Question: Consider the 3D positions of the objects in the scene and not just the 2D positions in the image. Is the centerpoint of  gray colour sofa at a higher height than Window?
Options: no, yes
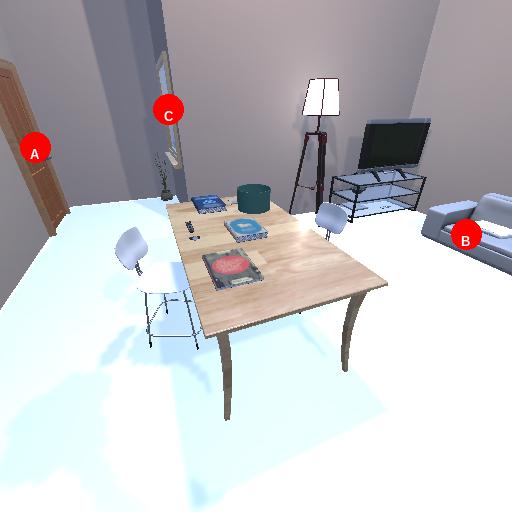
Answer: no